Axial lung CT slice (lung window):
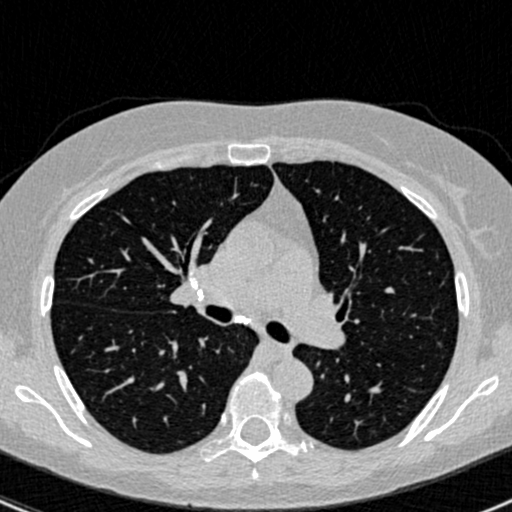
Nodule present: no